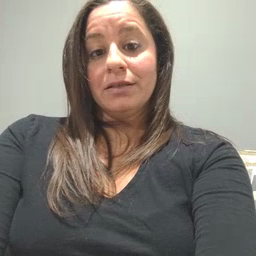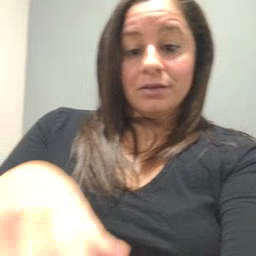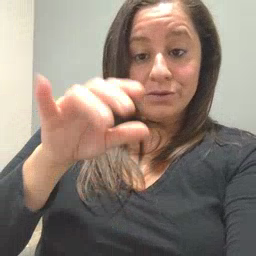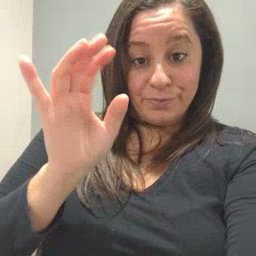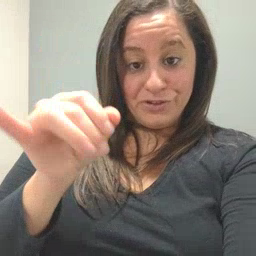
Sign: jeans